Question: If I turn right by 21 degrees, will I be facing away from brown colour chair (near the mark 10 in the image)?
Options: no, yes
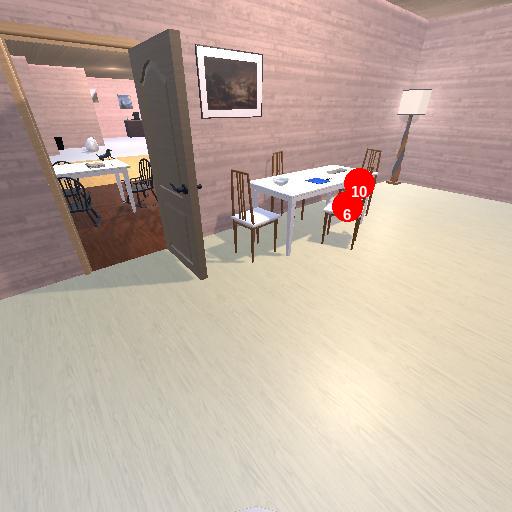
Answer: no